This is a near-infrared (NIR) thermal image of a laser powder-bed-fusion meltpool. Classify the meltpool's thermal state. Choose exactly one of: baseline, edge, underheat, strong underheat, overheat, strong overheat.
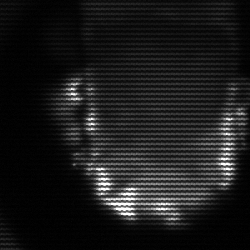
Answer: baseline